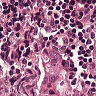
Metastatic tissue present: yes